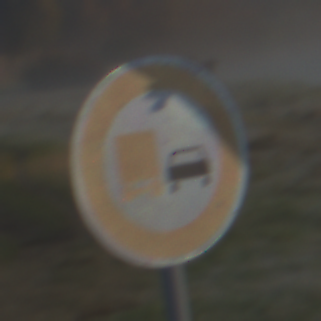
Verkehrszeichen: UeberholverbotKraftfahrzeuge
Umgebung: Outdoor, Nature
Tageszeit: Dawn
Wetter: Clear
Licht: Natural
Jahreszeit: NotSpecified
Kontrast: LowContrast